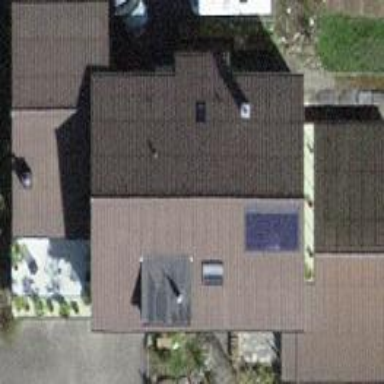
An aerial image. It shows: Building with tiled roof.